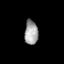
Tissue: prostate
Cell type: T cells
Senescence score: 0.3045
Nuclear area (px): 319
Mean DAPI intensity: 162.213